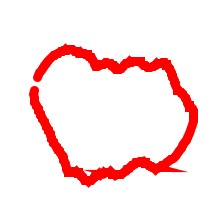
Shape: circle